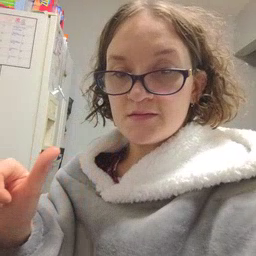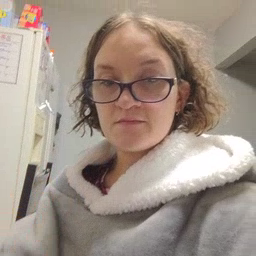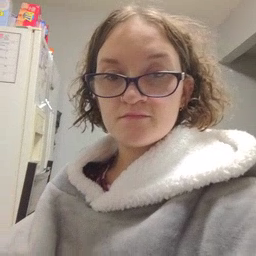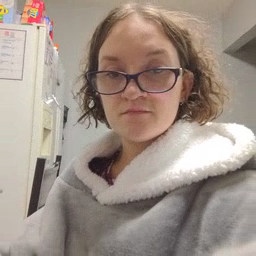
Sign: any